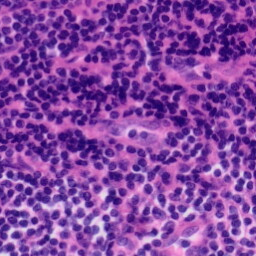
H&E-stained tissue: Tonsil